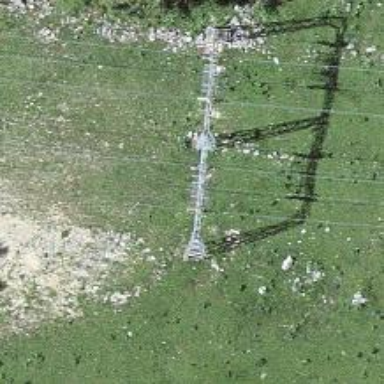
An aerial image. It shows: Pylon for aerialway.